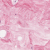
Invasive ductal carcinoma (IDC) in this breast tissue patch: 0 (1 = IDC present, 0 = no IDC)